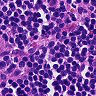
Metastatic tissue present: no